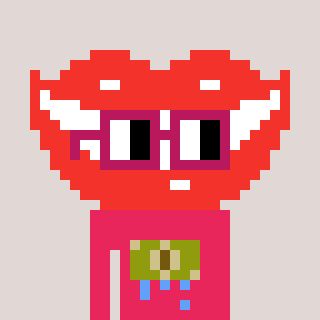
a pixel art character with square dark red glasses, a smile-shaped head and a redpinkish-colored body on a warm background